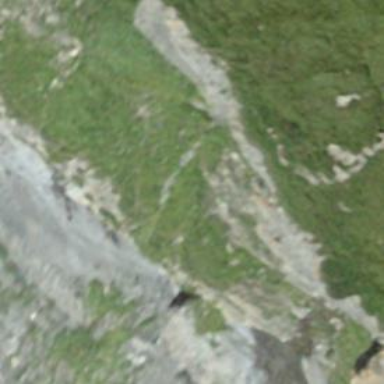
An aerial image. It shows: Cliff in nature.